Question: Maybe this is a stupid question but I lose hours trying it. I have any JFrame with her components inside. This JFrame can have any Layout. My question is simple
I have this window: In the image I use absolute layout to know the real location.

I want know the position of the button. I'm using a GridBagLayout and when I do button.getY() or button.getX() , I have 0 ever, in X or Y. But if I use absolute layout, I have not problem.
If I use absoluteLayout I know that I have not this problem. But I want use any layout and know the absolute position of any component in the frame.
Really I want to do a autocomplete textField ( like google when you are writing to search ), when I write in the TextField , I want show other window jframe below textfield with the coincidences.
If I know the absolute position of any textfiel, I can calculate the position and show the new window.
Thanks to all.
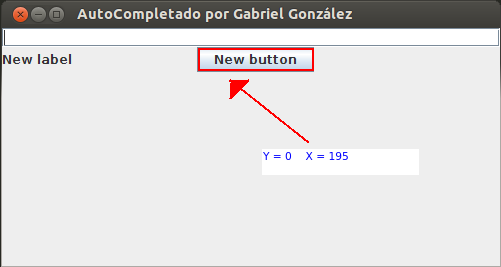
Answer: One of the <URL> methods should do what you want. The following example prints 'java.awt.Point[x=54,y=22]'.

'''
JFrame f = new JFrame("Test");
f.setDefaultCloseOperation(JFrame.EXIT_ON_CLOSE);
f.add(new JLabel("Test"), BorderLayout.WEST);
JButton b = new JButton("Test");
f.add(b);
f.pack();
f.setLocationRelativeTo(null);
f.setVisible(true);
System.out.println(SwingUtilities.convertPoint(b, b.getX(), b.getY(), f));
'''